Field crop: maize
Growth stage: 2
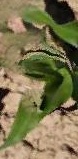
Species: maize